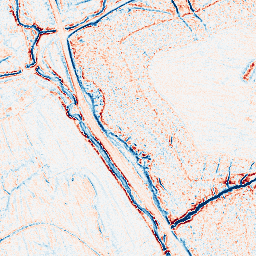
Category: edge_preserving
Decomposition family: anisotropic_diffusion
Decomposition parameters: iterations: 10
kappa: 10
gamma: 0.1
Upsampling method: quadratic
Upsampling parameters: scale: 8
Upsampling scale: 8